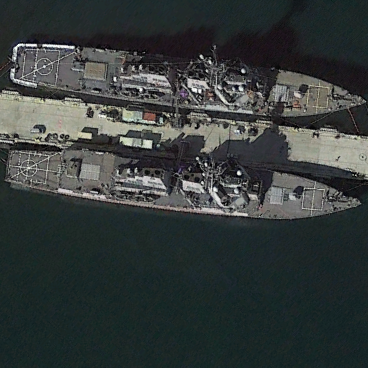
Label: destroyer